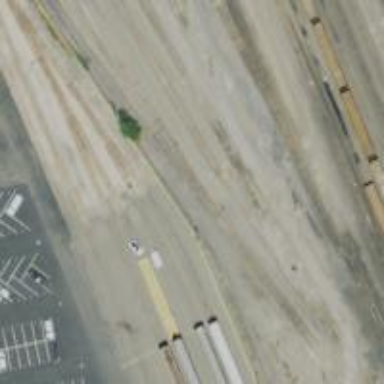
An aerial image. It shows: Rail spur service.